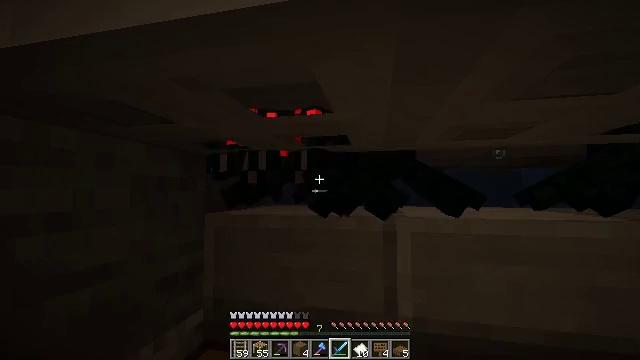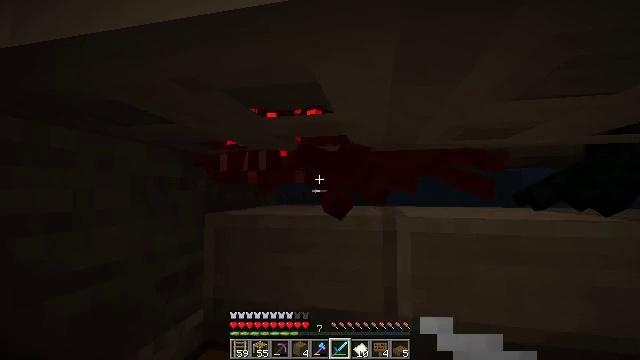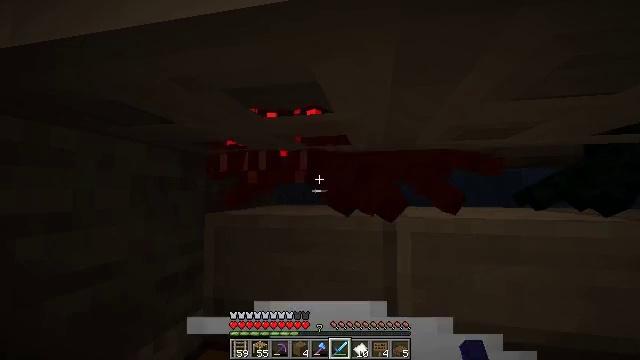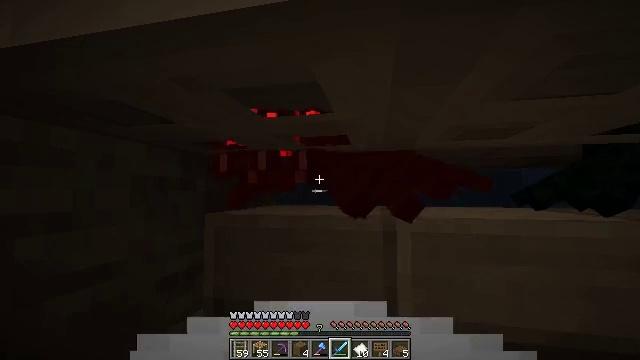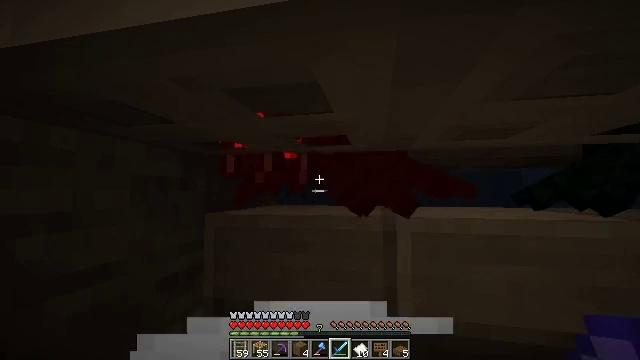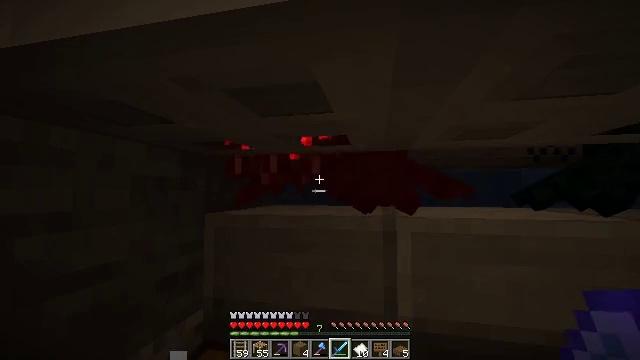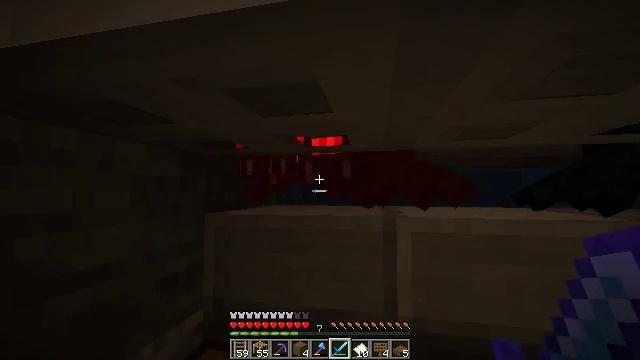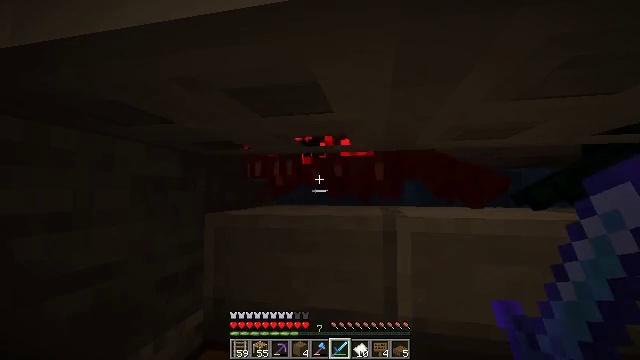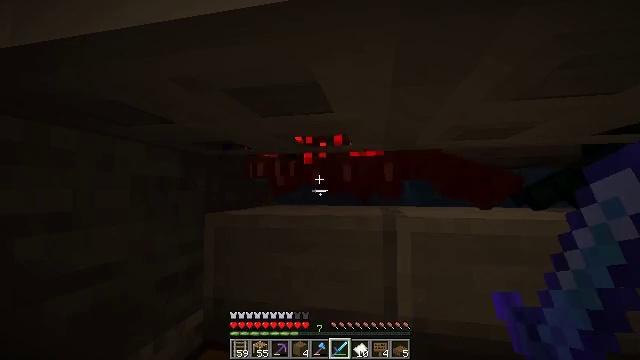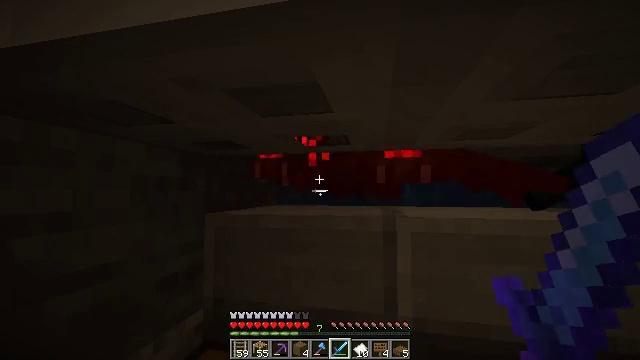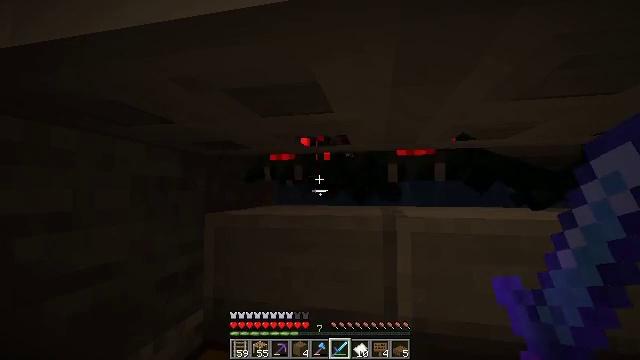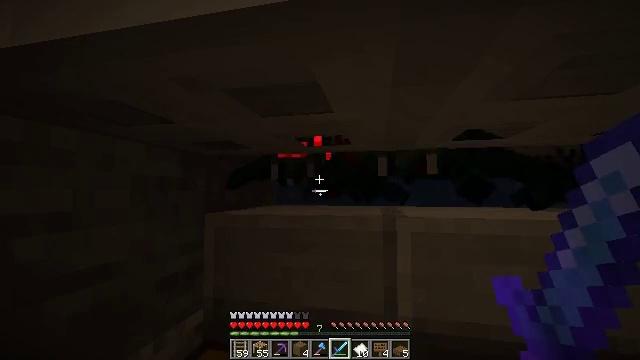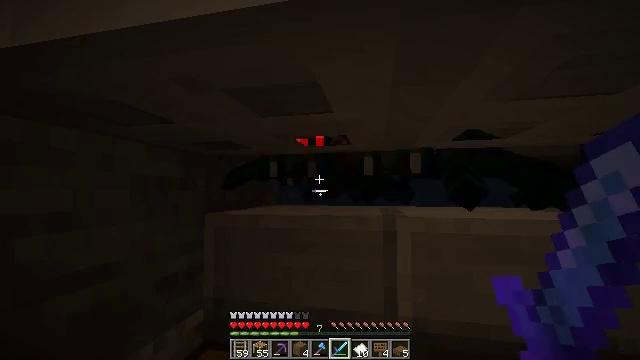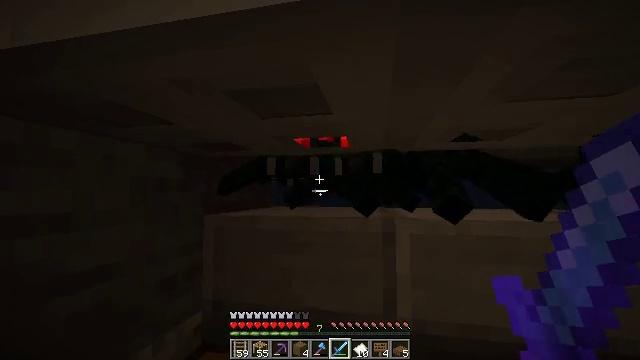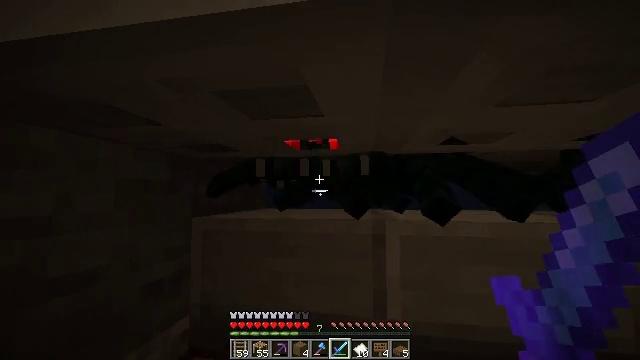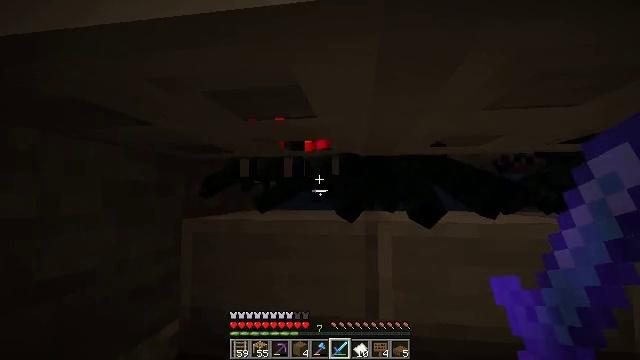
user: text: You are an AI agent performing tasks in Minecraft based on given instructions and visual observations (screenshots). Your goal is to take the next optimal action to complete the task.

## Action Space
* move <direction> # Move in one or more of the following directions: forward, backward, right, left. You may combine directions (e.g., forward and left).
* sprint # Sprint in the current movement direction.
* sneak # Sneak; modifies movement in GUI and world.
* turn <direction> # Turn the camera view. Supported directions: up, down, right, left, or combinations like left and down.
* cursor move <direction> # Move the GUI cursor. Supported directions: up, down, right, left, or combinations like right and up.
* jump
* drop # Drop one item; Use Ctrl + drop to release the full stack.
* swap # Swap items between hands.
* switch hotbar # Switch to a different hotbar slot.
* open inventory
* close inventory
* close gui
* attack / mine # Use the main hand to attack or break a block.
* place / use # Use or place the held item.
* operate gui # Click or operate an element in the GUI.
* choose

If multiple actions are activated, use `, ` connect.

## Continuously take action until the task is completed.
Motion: motion action
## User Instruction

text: Hunt a cave spider.
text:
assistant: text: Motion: no_op
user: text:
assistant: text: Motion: no_op
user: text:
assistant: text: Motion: no_op
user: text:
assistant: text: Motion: no_op
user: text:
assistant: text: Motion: no_op
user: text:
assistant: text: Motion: no_op
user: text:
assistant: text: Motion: no_op
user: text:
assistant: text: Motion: no_op
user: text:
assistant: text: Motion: no_op
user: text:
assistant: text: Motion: no_op
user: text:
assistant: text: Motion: no_op
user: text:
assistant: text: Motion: no_op
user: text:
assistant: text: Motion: no_op
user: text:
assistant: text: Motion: turn right
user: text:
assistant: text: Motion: turn right
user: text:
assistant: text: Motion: turn right
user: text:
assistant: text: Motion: turn right, attack / mine
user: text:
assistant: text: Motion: attack / mine
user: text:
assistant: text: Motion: attack / mine
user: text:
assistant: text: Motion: attack / mine
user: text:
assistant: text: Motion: attack / mine
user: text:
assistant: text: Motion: attack / mine